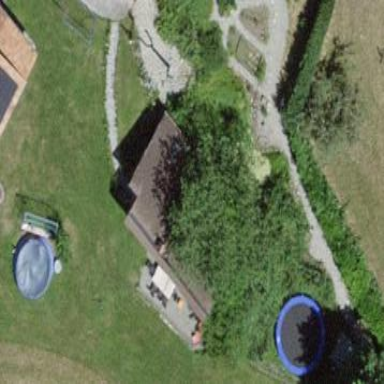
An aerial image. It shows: Shed.